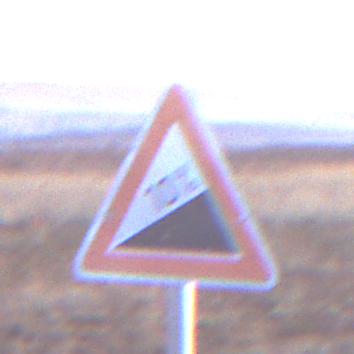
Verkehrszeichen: Steigung10
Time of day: SunriseSunset
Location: Outdoor (Nature)
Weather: Clear
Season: NotSpecified
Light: Natural